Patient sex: M
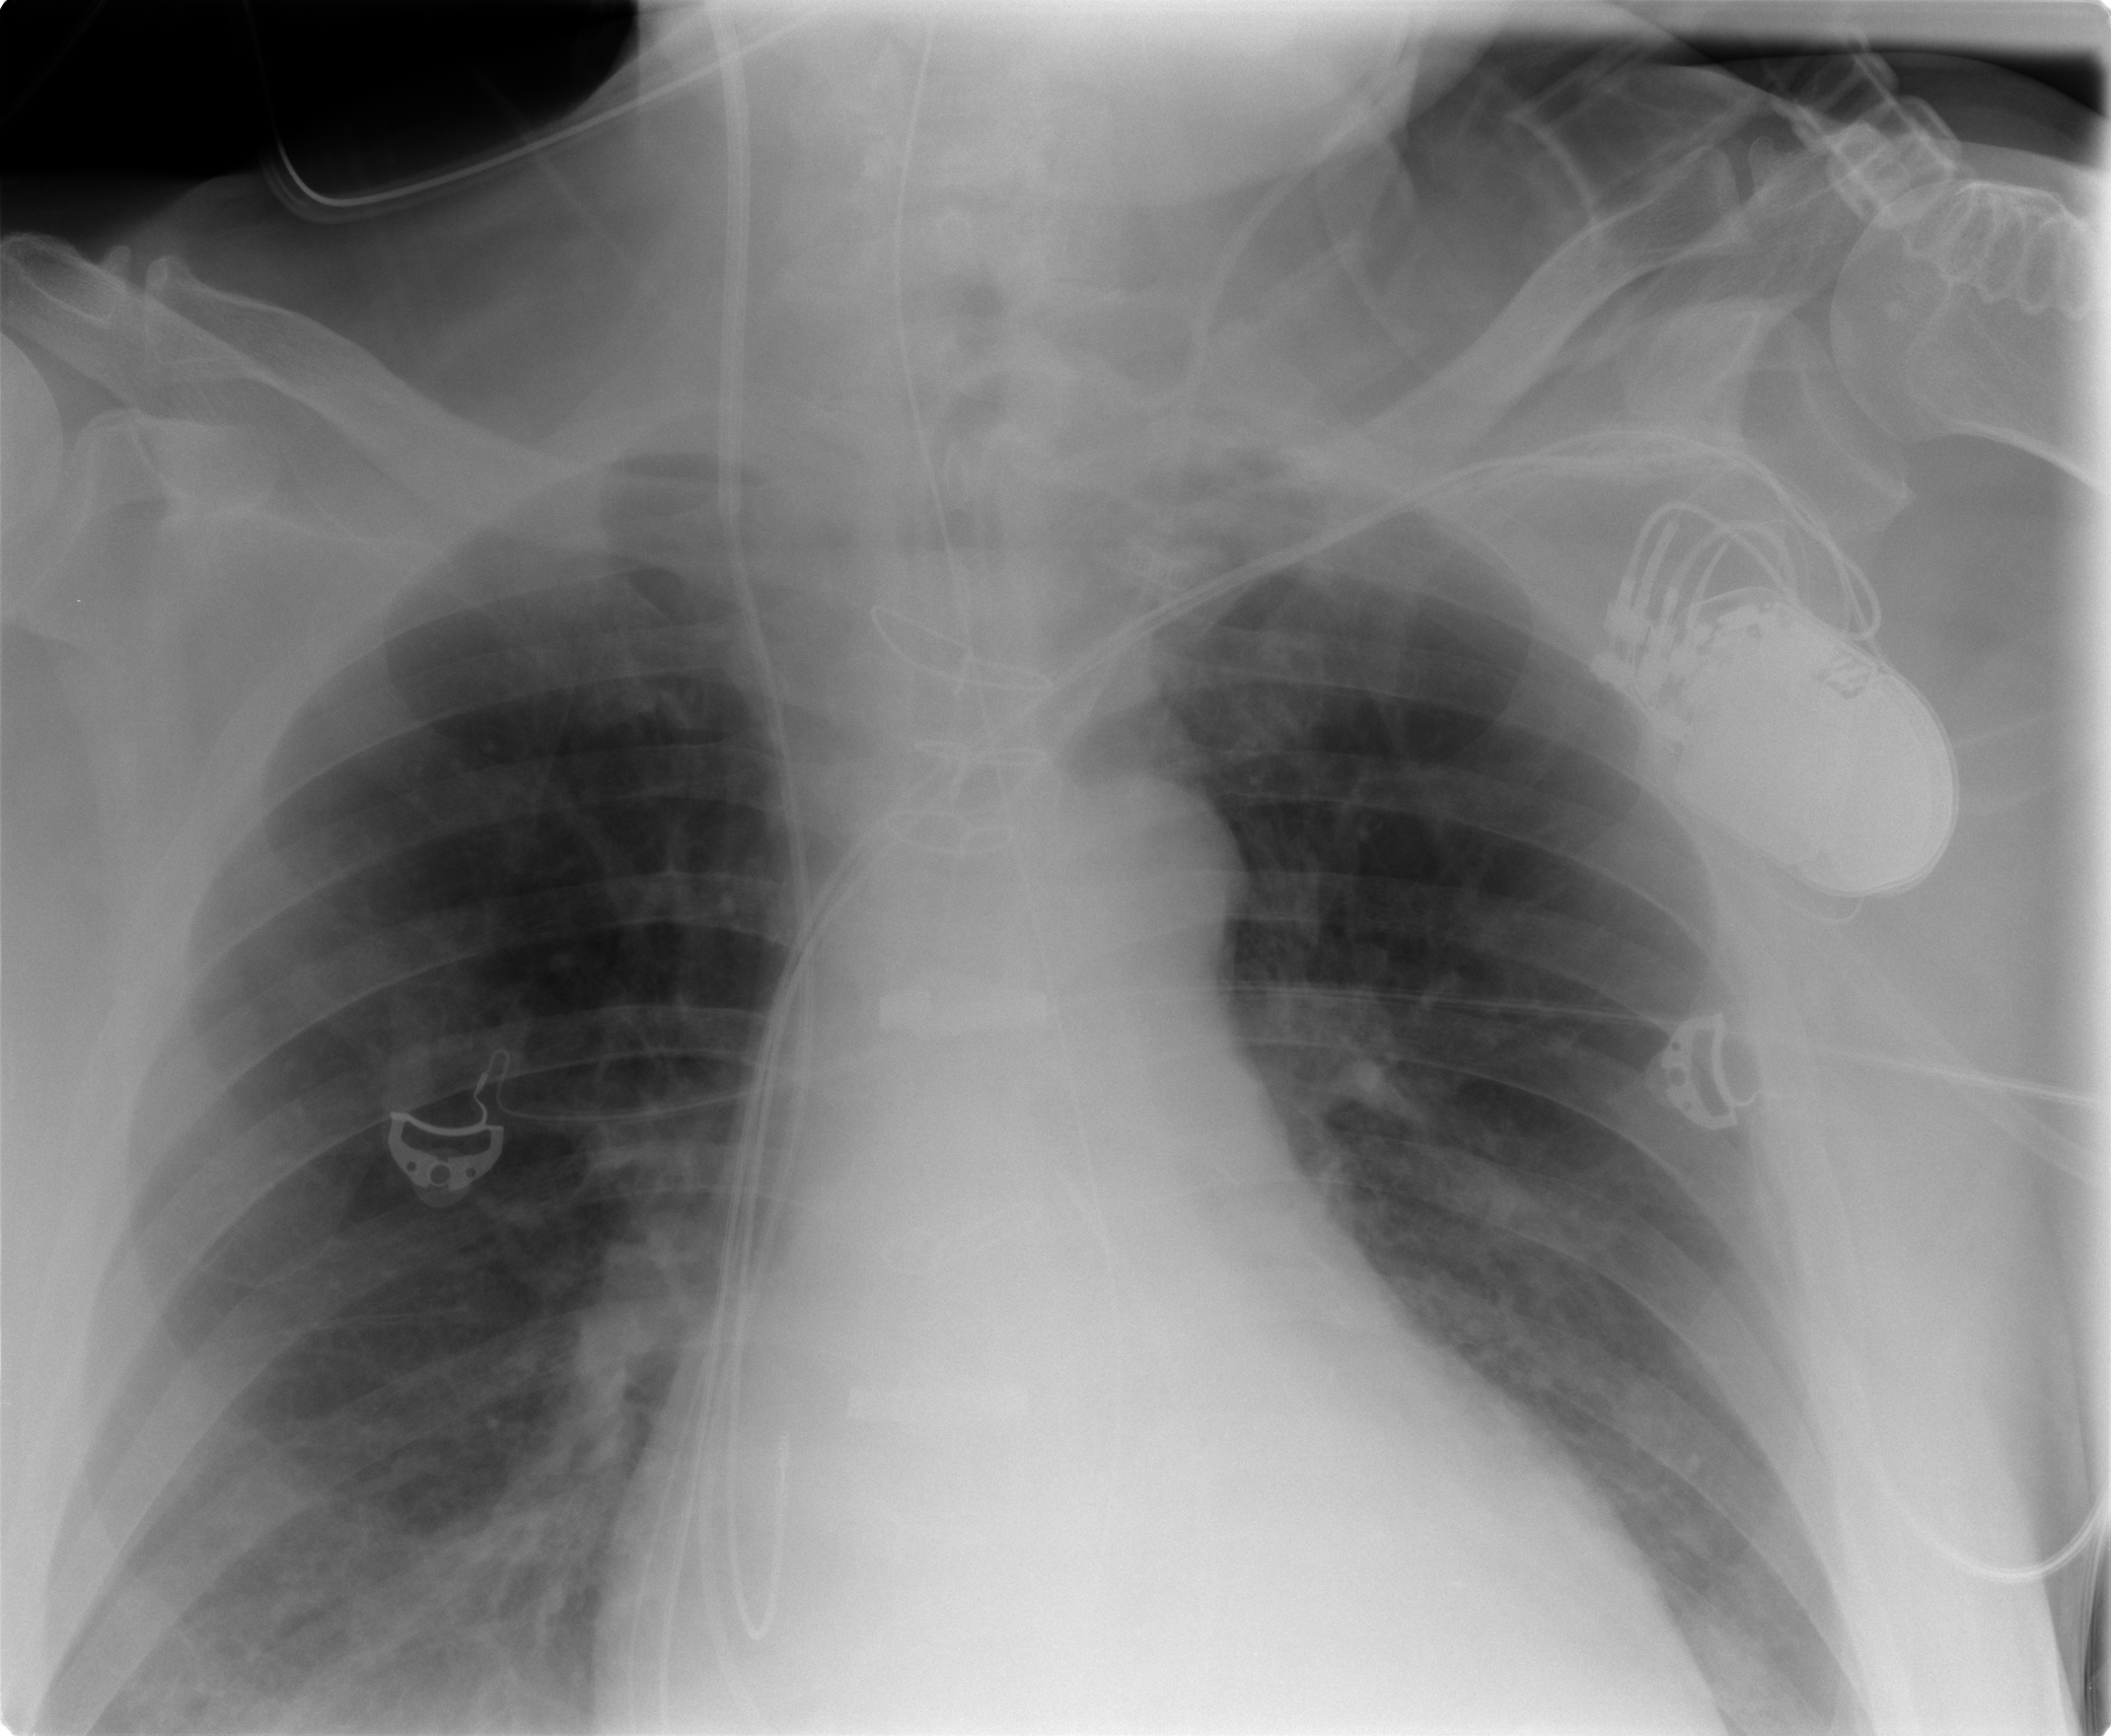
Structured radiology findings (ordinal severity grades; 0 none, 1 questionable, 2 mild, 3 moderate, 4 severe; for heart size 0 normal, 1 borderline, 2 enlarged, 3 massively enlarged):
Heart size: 2
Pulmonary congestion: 2
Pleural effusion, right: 0
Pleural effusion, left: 0
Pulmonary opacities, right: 2
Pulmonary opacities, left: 0
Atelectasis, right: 2
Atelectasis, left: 2